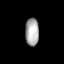
Tissue: lung
Cell type: Epithelial cells
Senescence score: 0.2375
Nuclear area (px): 366
Mean DAPI intensity: 172.142